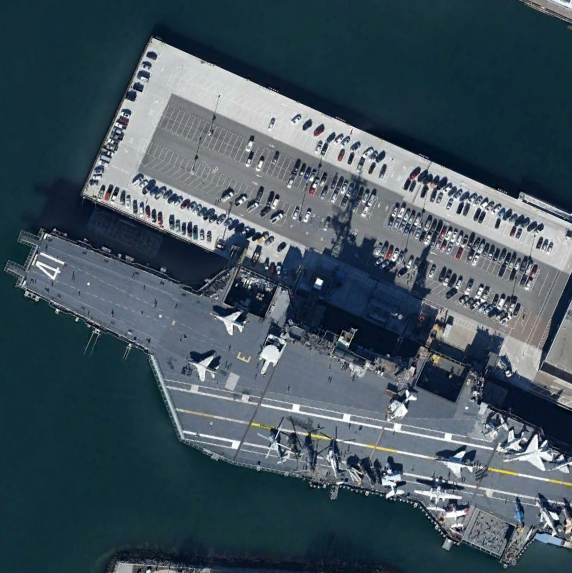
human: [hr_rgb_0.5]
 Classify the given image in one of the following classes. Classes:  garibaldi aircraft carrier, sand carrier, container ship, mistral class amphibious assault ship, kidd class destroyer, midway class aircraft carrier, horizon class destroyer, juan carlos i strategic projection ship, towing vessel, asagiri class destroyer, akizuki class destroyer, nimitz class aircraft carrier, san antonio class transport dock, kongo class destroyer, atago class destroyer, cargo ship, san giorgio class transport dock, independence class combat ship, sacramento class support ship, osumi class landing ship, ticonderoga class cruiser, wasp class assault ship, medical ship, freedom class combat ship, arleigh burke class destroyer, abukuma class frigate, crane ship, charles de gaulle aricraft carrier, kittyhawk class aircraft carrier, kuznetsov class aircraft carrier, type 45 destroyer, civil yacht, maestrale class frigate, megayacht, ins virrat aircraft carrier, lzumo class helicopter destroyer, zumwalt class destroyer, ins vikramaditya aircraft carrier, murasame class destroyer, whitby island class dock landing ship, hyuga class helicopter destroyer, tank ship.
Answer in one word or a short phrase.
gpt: Midway class aircraft carrier